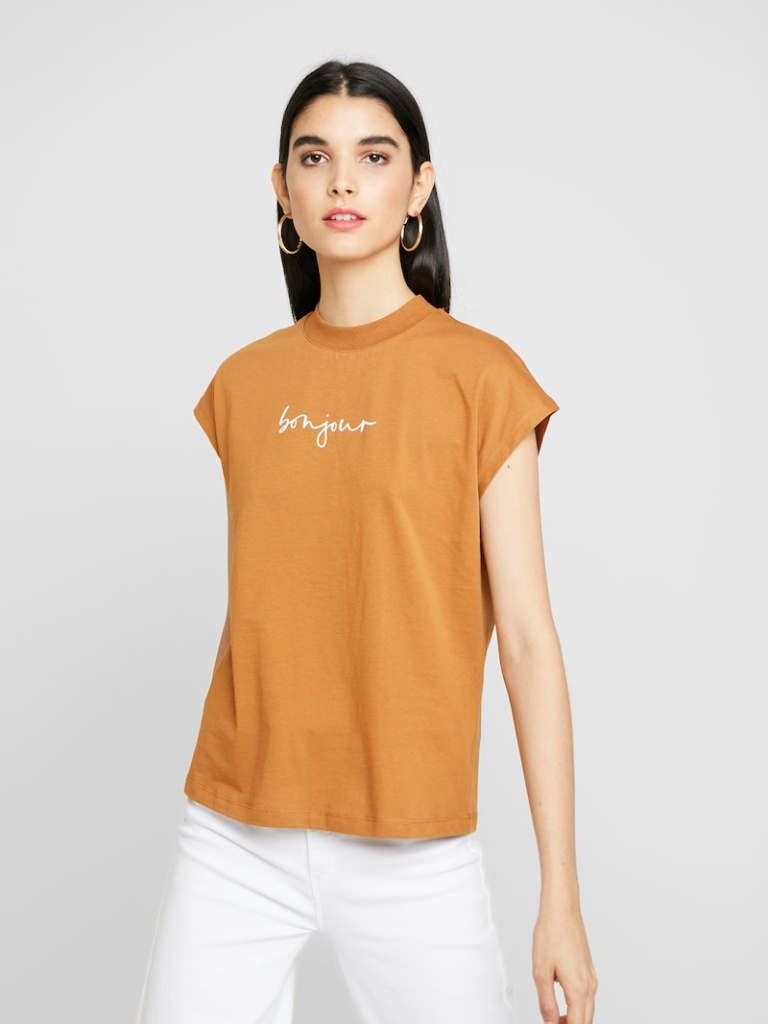
cotton relaxed sleeveless waist length Untucked crew t-shirt